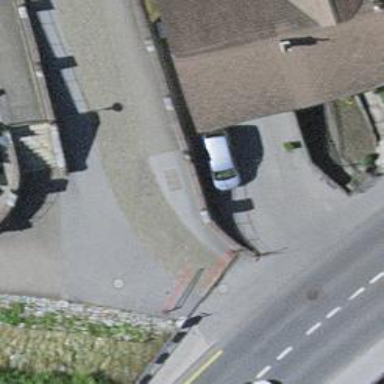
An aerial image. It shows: Service road with sett surface.